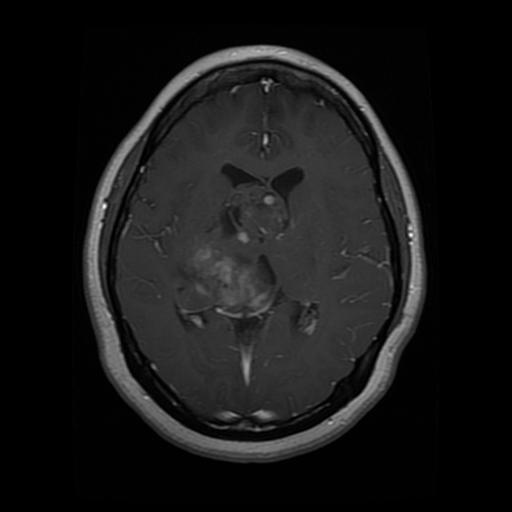
Label: glioma